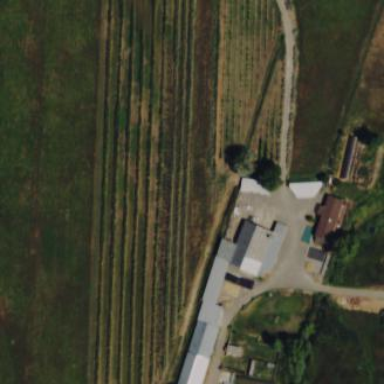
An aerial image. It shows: Farmyard area.